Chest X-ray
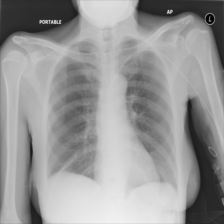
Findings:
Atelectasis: positive
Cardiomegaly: negative
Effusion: negative
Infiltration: negative
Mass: negative
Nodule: negative
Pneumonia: negative
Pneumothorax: negative
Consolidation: negative
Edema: negative
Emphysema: negative
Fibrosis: negative
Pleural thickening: negative
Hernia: negative